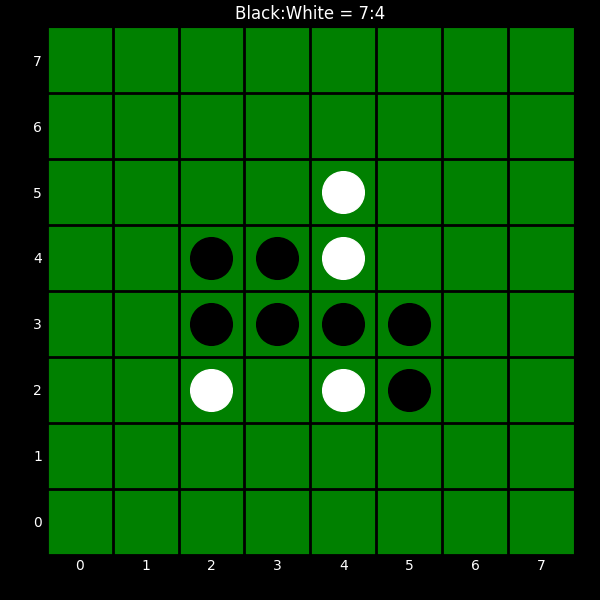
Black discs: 7
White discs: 4